一年级 · 组合几何学
分一分，把序号填在相应的括号里。

上面的图形中，

) 是长方形; $\quad($

) 是正方形;

( ) 是三角形; ( ) 是圆; ( ) 是平行四边形。
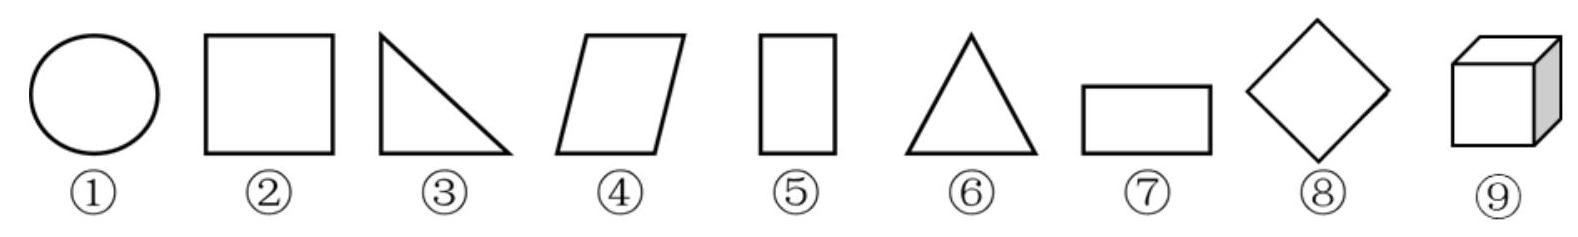
答案: (5)7
    (2) 8
    (3)6)
    (1)
    (4) 【按个给分】